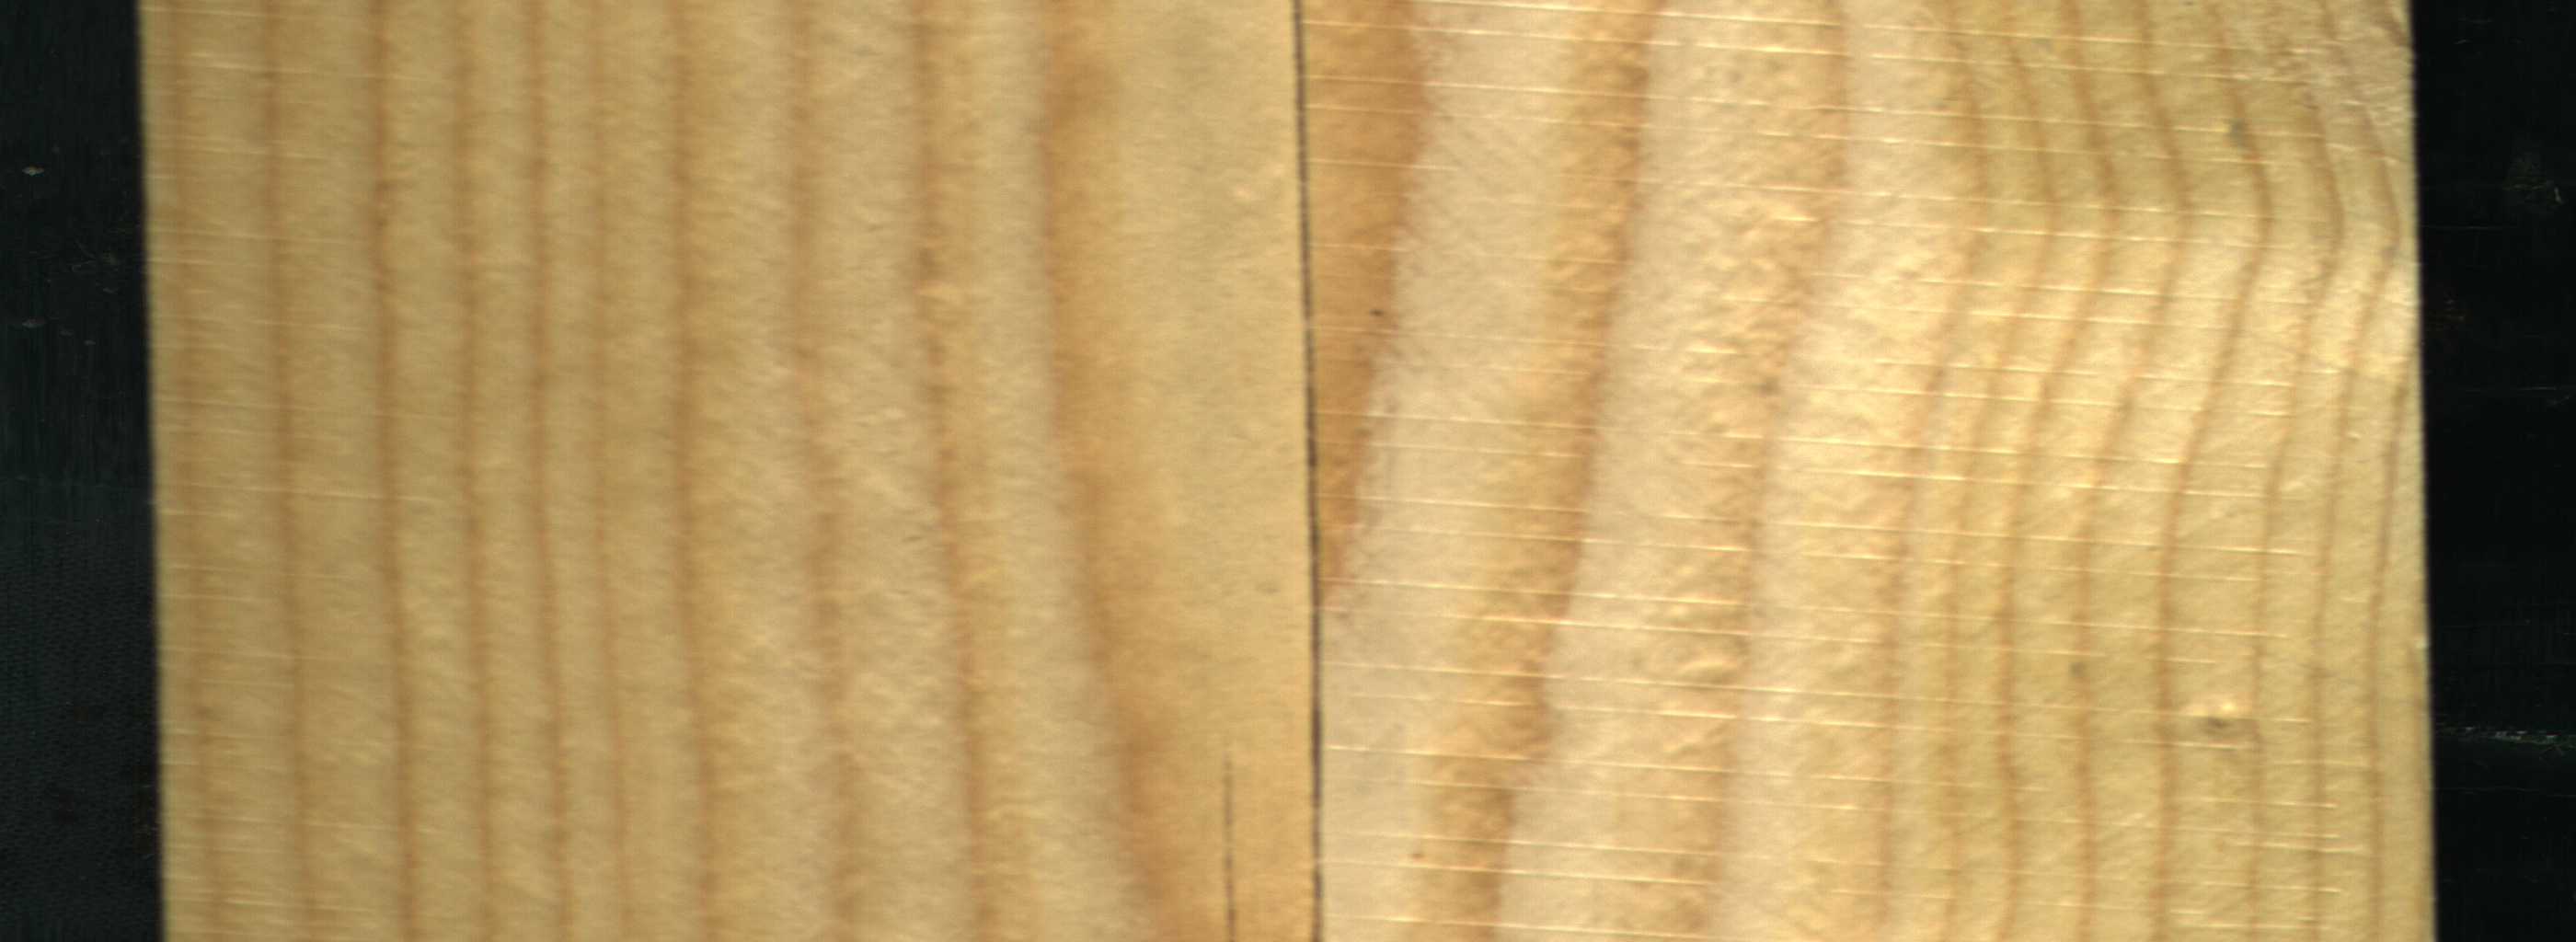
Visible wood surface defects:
Crack